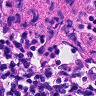
Metastatic tissue present: no